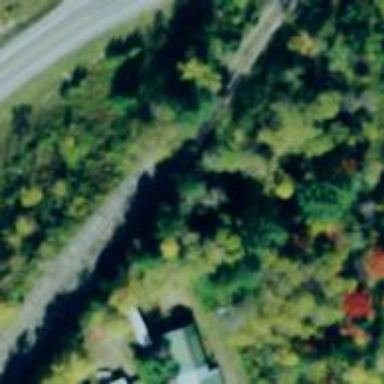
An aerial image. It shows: Rail spur service.